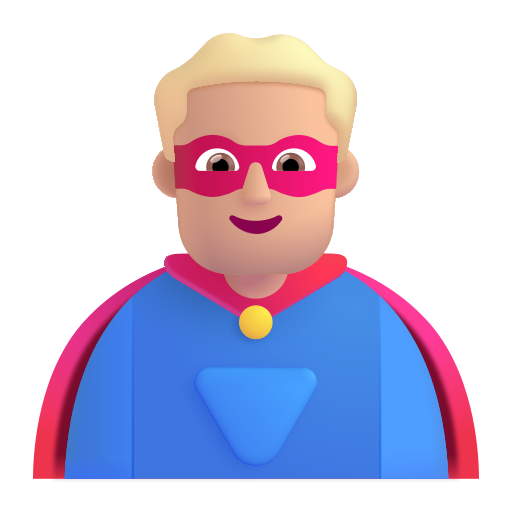
man superhero color  light